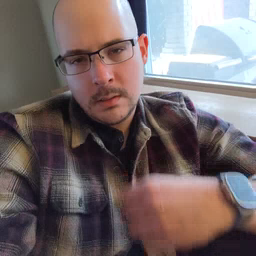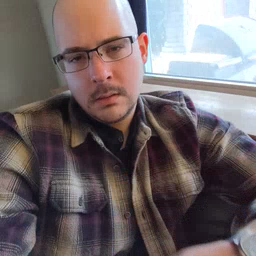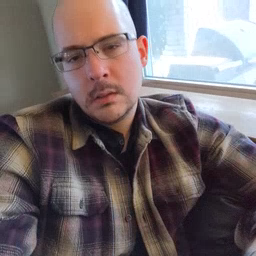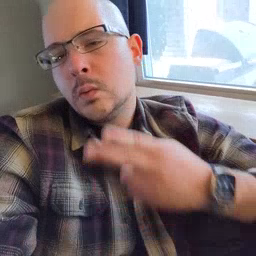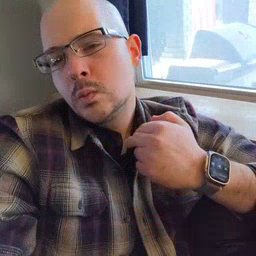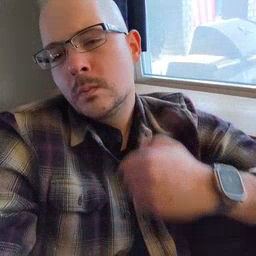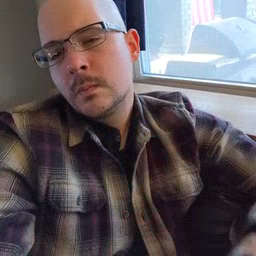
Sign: cute